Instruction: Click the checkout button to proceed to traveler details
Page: cart
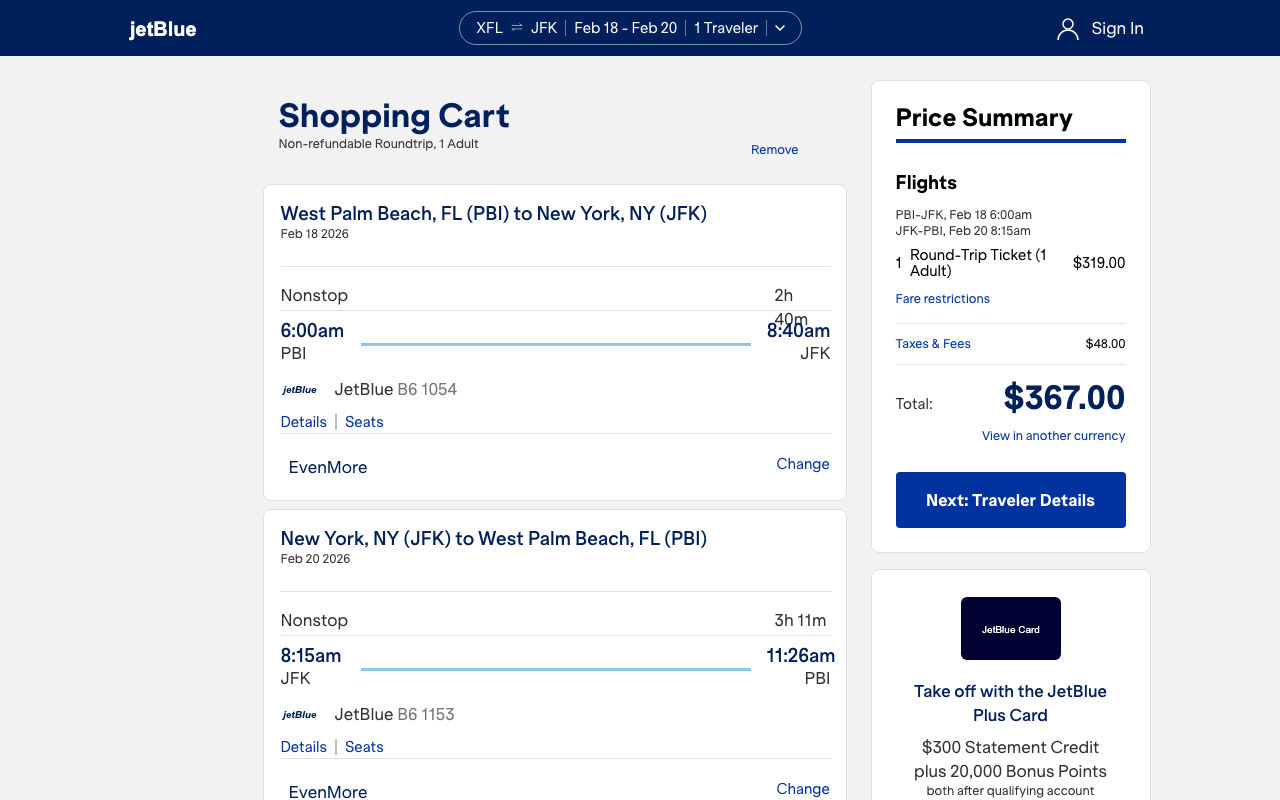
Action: click